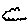
Label: cloud